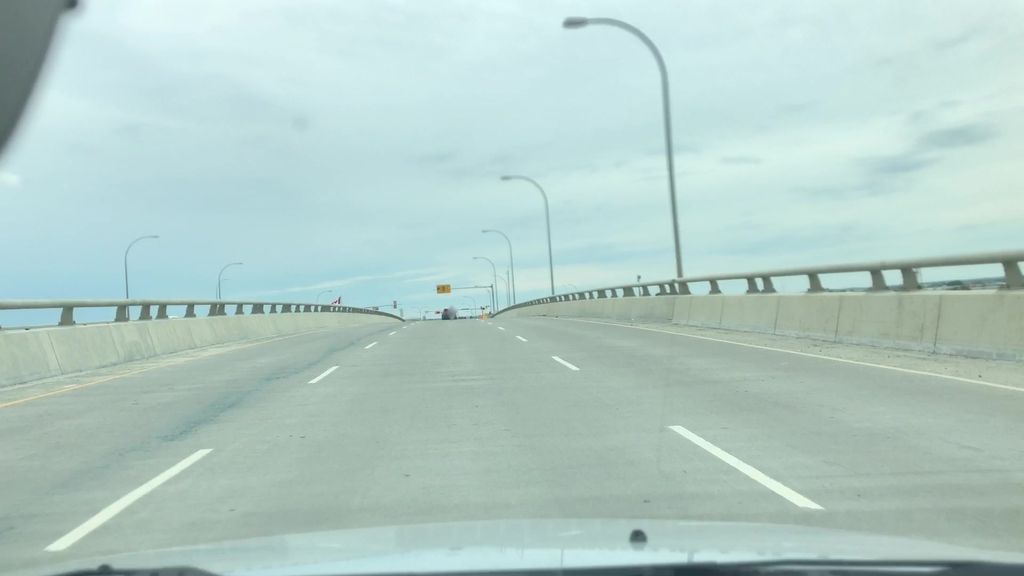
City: edmonton